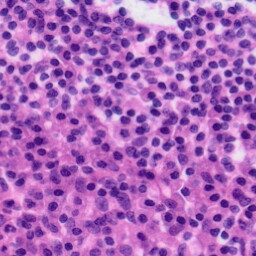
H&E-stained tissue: Tonsil